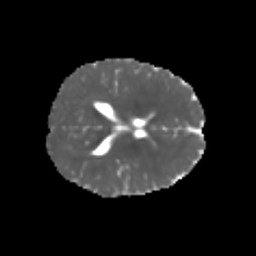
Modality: MD
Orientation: axial
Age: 6
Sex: female
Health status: healthy